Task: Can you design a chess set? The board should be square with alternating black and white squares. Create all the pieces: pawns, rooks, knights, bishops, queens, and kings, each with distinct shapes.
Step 4445:
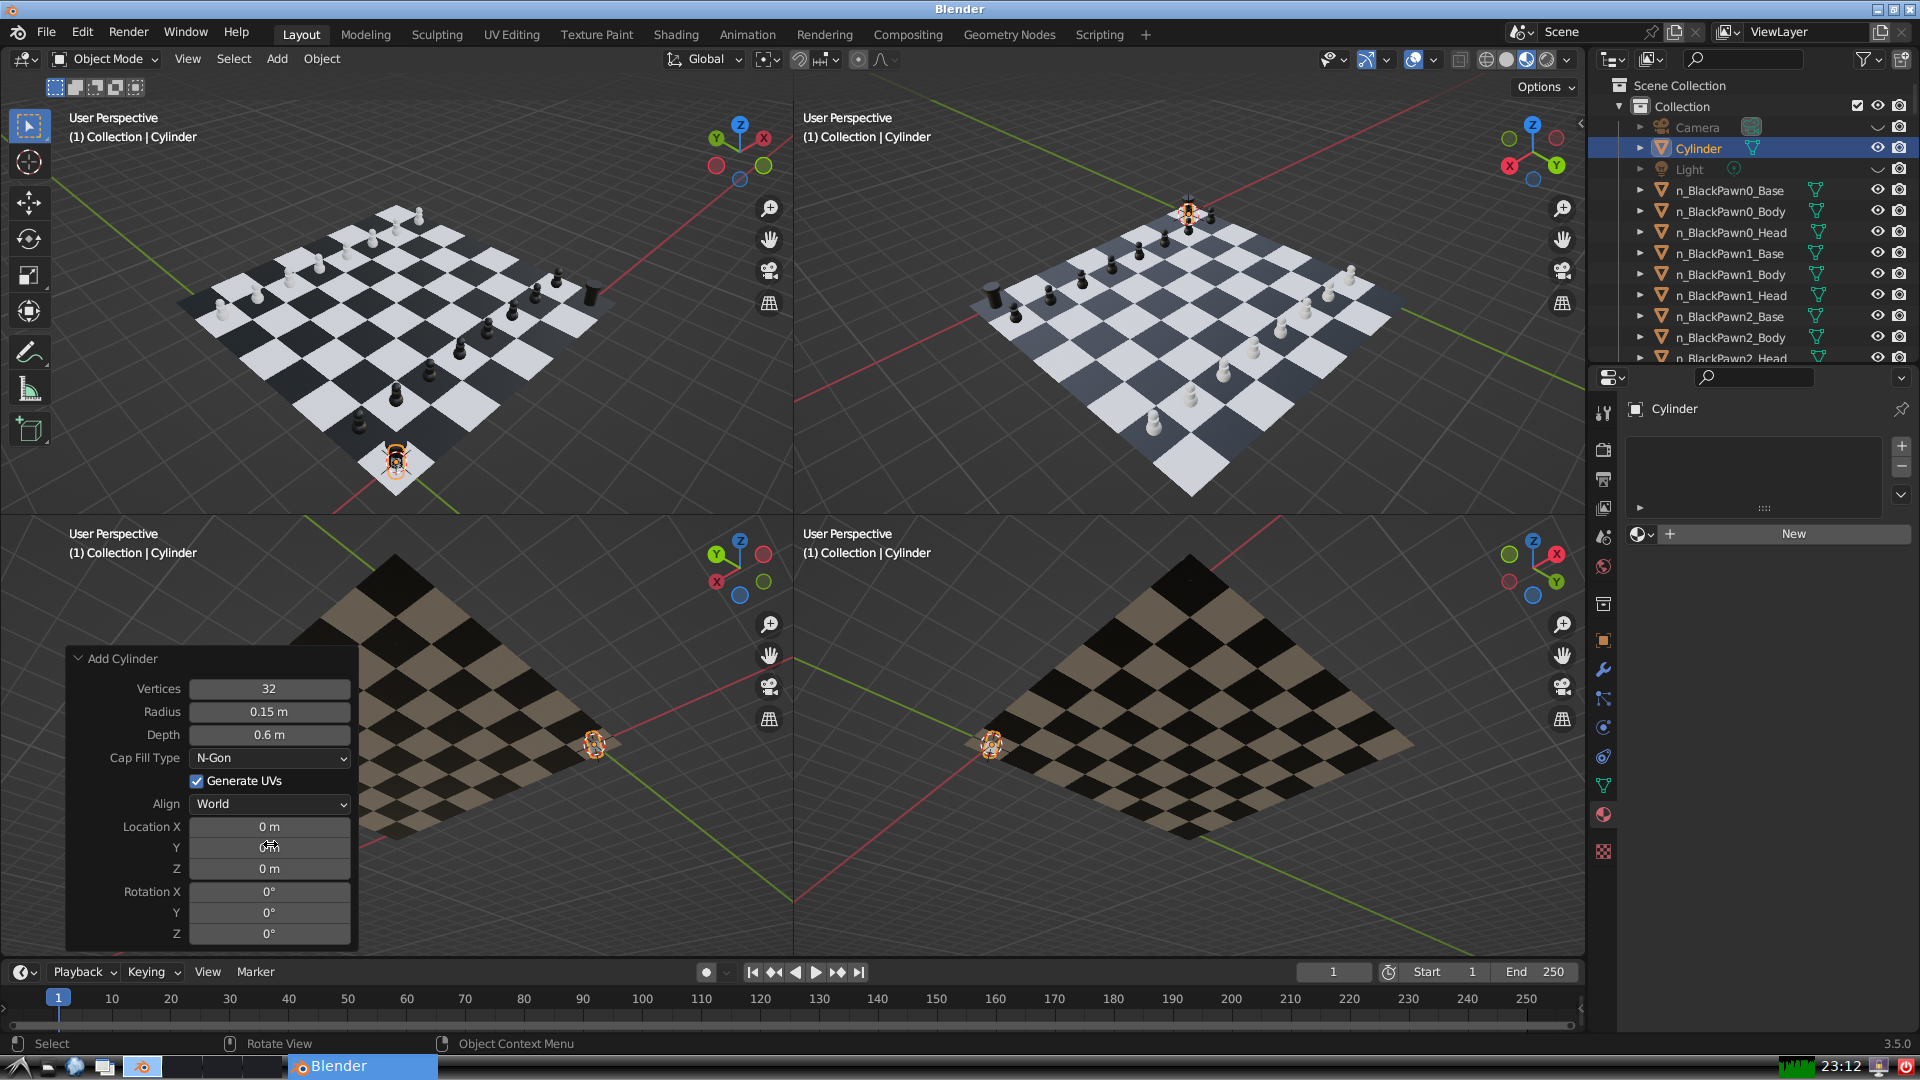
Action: click: no